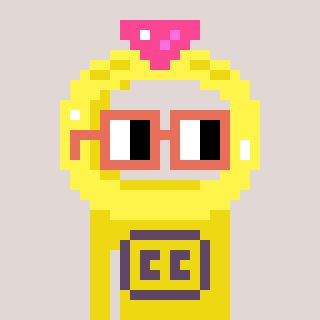
a pixel art character with square orange glasses, a ring-shaped head and a yellow-colored body on a warm background